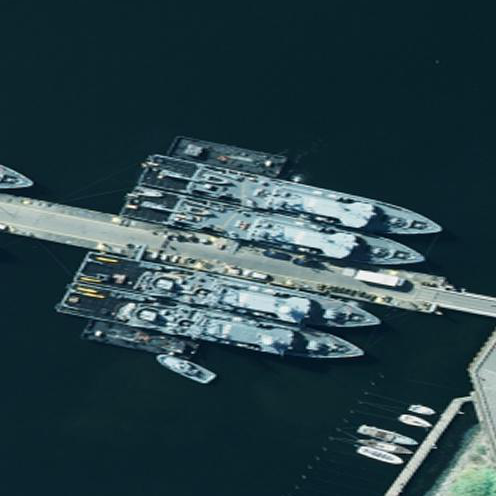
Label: combat